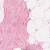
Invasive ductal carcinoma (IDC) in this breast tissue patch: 0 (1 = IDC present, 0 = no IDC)